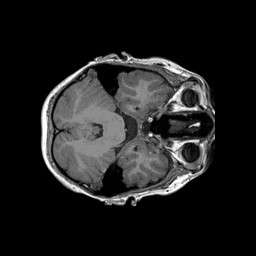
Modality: T1w
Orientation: coronal
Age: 10
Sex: male
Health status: ill